Question: I'm trying to retrieve nested data from multiple records and display them in a ListView. My data is recorded like so:

I want to display the GroupNumber and the GroupVaccinationDate of all GroupVaccinations recorded in a listView but at the moment the listView remains empty when I run the following code:
'''
listView = (ListView)findViewById(R.id.listItemAllGroupVaccinations);
databaseReference = FirebaseDatabase.getInstance().getReference("groupVaccinations");
groupVaccinations = new ArrayList<>();
protected void onStart(){
super.onStart();
databaseReference.addValueEventListener(new ValueEventListener() {
@Override
public void onDataChange(@NonNull DataSnapshot dataSnapshot) {
for(DataSnapshot groupVaccinationSnapshot : dataSnapshot.getChildren()){
GroupVaccination groupVaccination = groupVaccinationSnapshot.getValue(GroupVaccination.class);
groupVaccinations.add(groupVaccination);
}
AllGroupVaccinationList groupVaccinationInfoAdapter = new AllGroupVaccinationList(ActivityAllGroupVaccinations.this, groupVaccinations);
listView.setAdapter(groupVaccinationInfoAdapter);
}
@Override
public void onCancelled(@NonNull DatabaseError databaseError) {
}
});
}
'''
Any help or suggestions would be greatly appreciated!
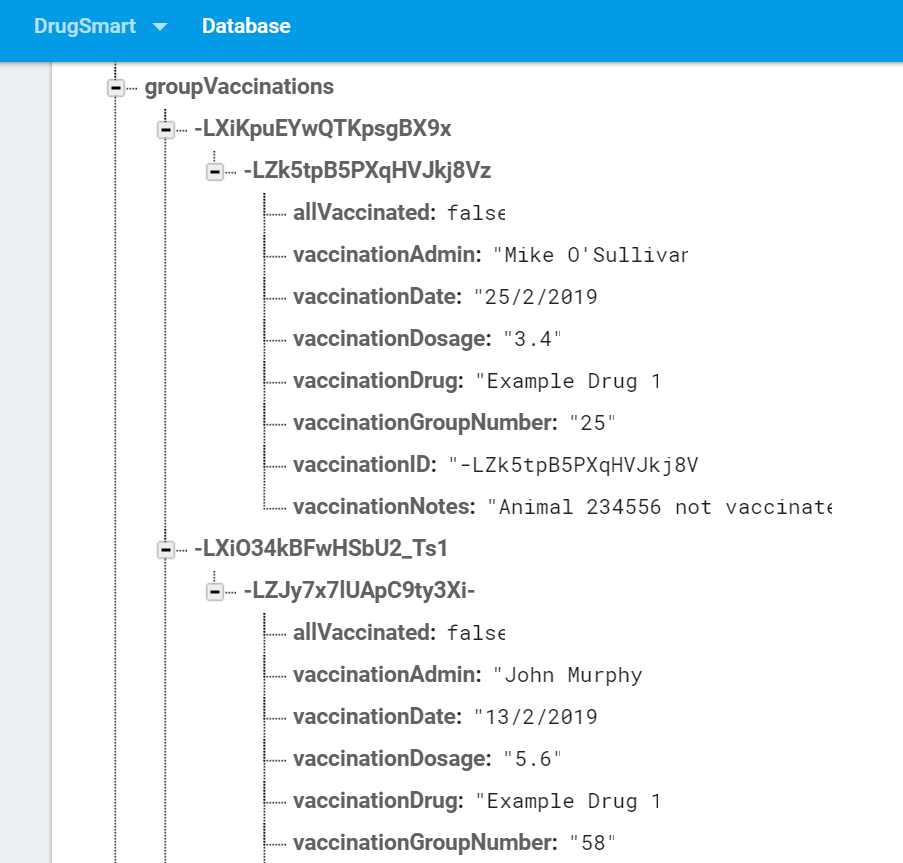
Answer: Gaston's answer will show you all vaccinations in a single group. If instead you want to show all vaccinations in all groups, you can loop over the nested snapshots in your 'onDataChange':
'''
databaseReference = FirebaseDatabase.getInstance().getReference("groupVaccinations");
groupVaccinations = new ArrayList<>();
AllGroupVaccinationList groupVaccinationInfoAdapter = new AllGroupVaccinationList(ActivityAllGroupVaccinations.this, groupVaccinations);
listView.setAdapter(groupVaccinationInfoAdapter);
databaseReference.addValueEventListener(new ValueEventListener() {
@Override
public void onDataChange(@NonNull DataSnapshot dataSnapshot) {
for(DataSnapshot groupVaccinationSnapshot : dataSnapshot.getChildren()){
for(DataSnapshot vaccinationSnapshot : groupVaccinationSnapshot.getChildren()){
GroupVaccination groupVaccination = vaccinationSnapshot.getValue(GroupVaccination.class);
groupVaccinations.add(groupVaccination);
}
}
groupVaccinationInfoAdapter.notifyDataSetChanged();
}
@Override
public void onCancelled(@NonNull DatabaseError databaseError) {
throw databaseError.toException(); // don't ignore errors
}
});
'''
I also changed the code to call 'groupVaccinationInfoAdapter.notifyDataSetChanged()', so that you can keep using the same adapter and update it if needed.